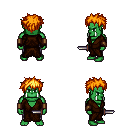
a pixel art fantasy rpg character, male body template, orc, green skin, brown robe, metal pants, light blonde bedhead hairstyle, leather bracers, dagger, four views (front, back, left, right), 2x2 character sprite sheet, small pixel art, hard edges, no anti-aliasing